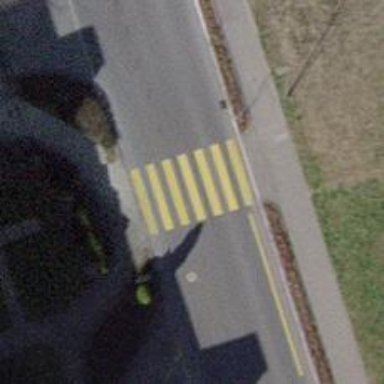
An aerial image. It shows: Zebra crossing on the road.